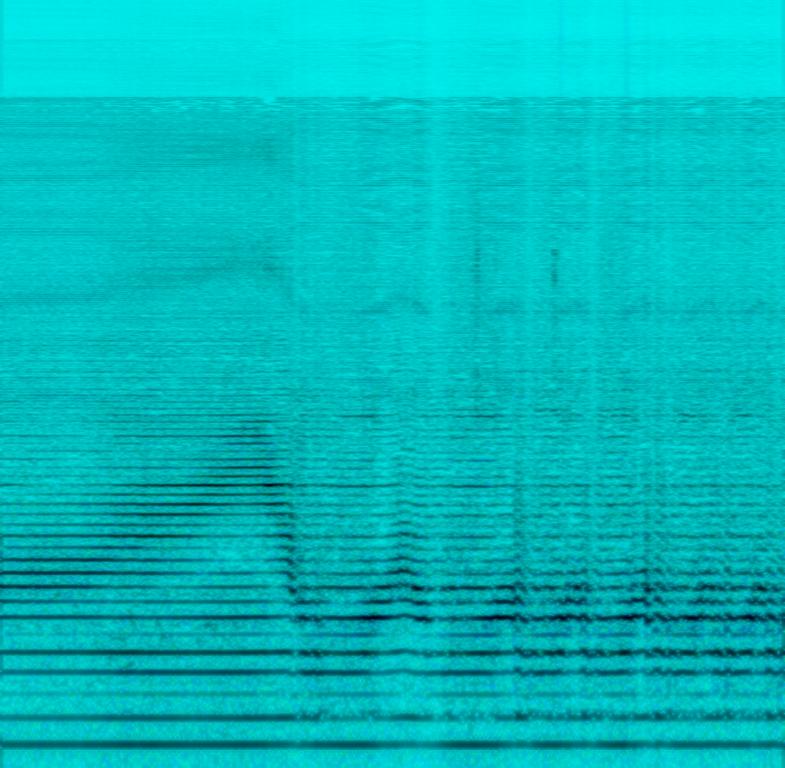
This is the live recording of a didgeridoo concert. The didgeridoo is being played at a wide variety of frequency ranges. There is a raw feel to this piece. The sound has tribal characteristics. The sounds from this recording could be sampled for use in beat-making.